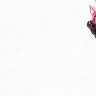
Metastatic tissue present: no